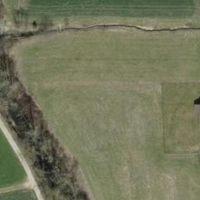
EUNIS habitat code: 52
Species observed at this site:
Euonymus europaeus
Prunus spinosa